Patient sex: M
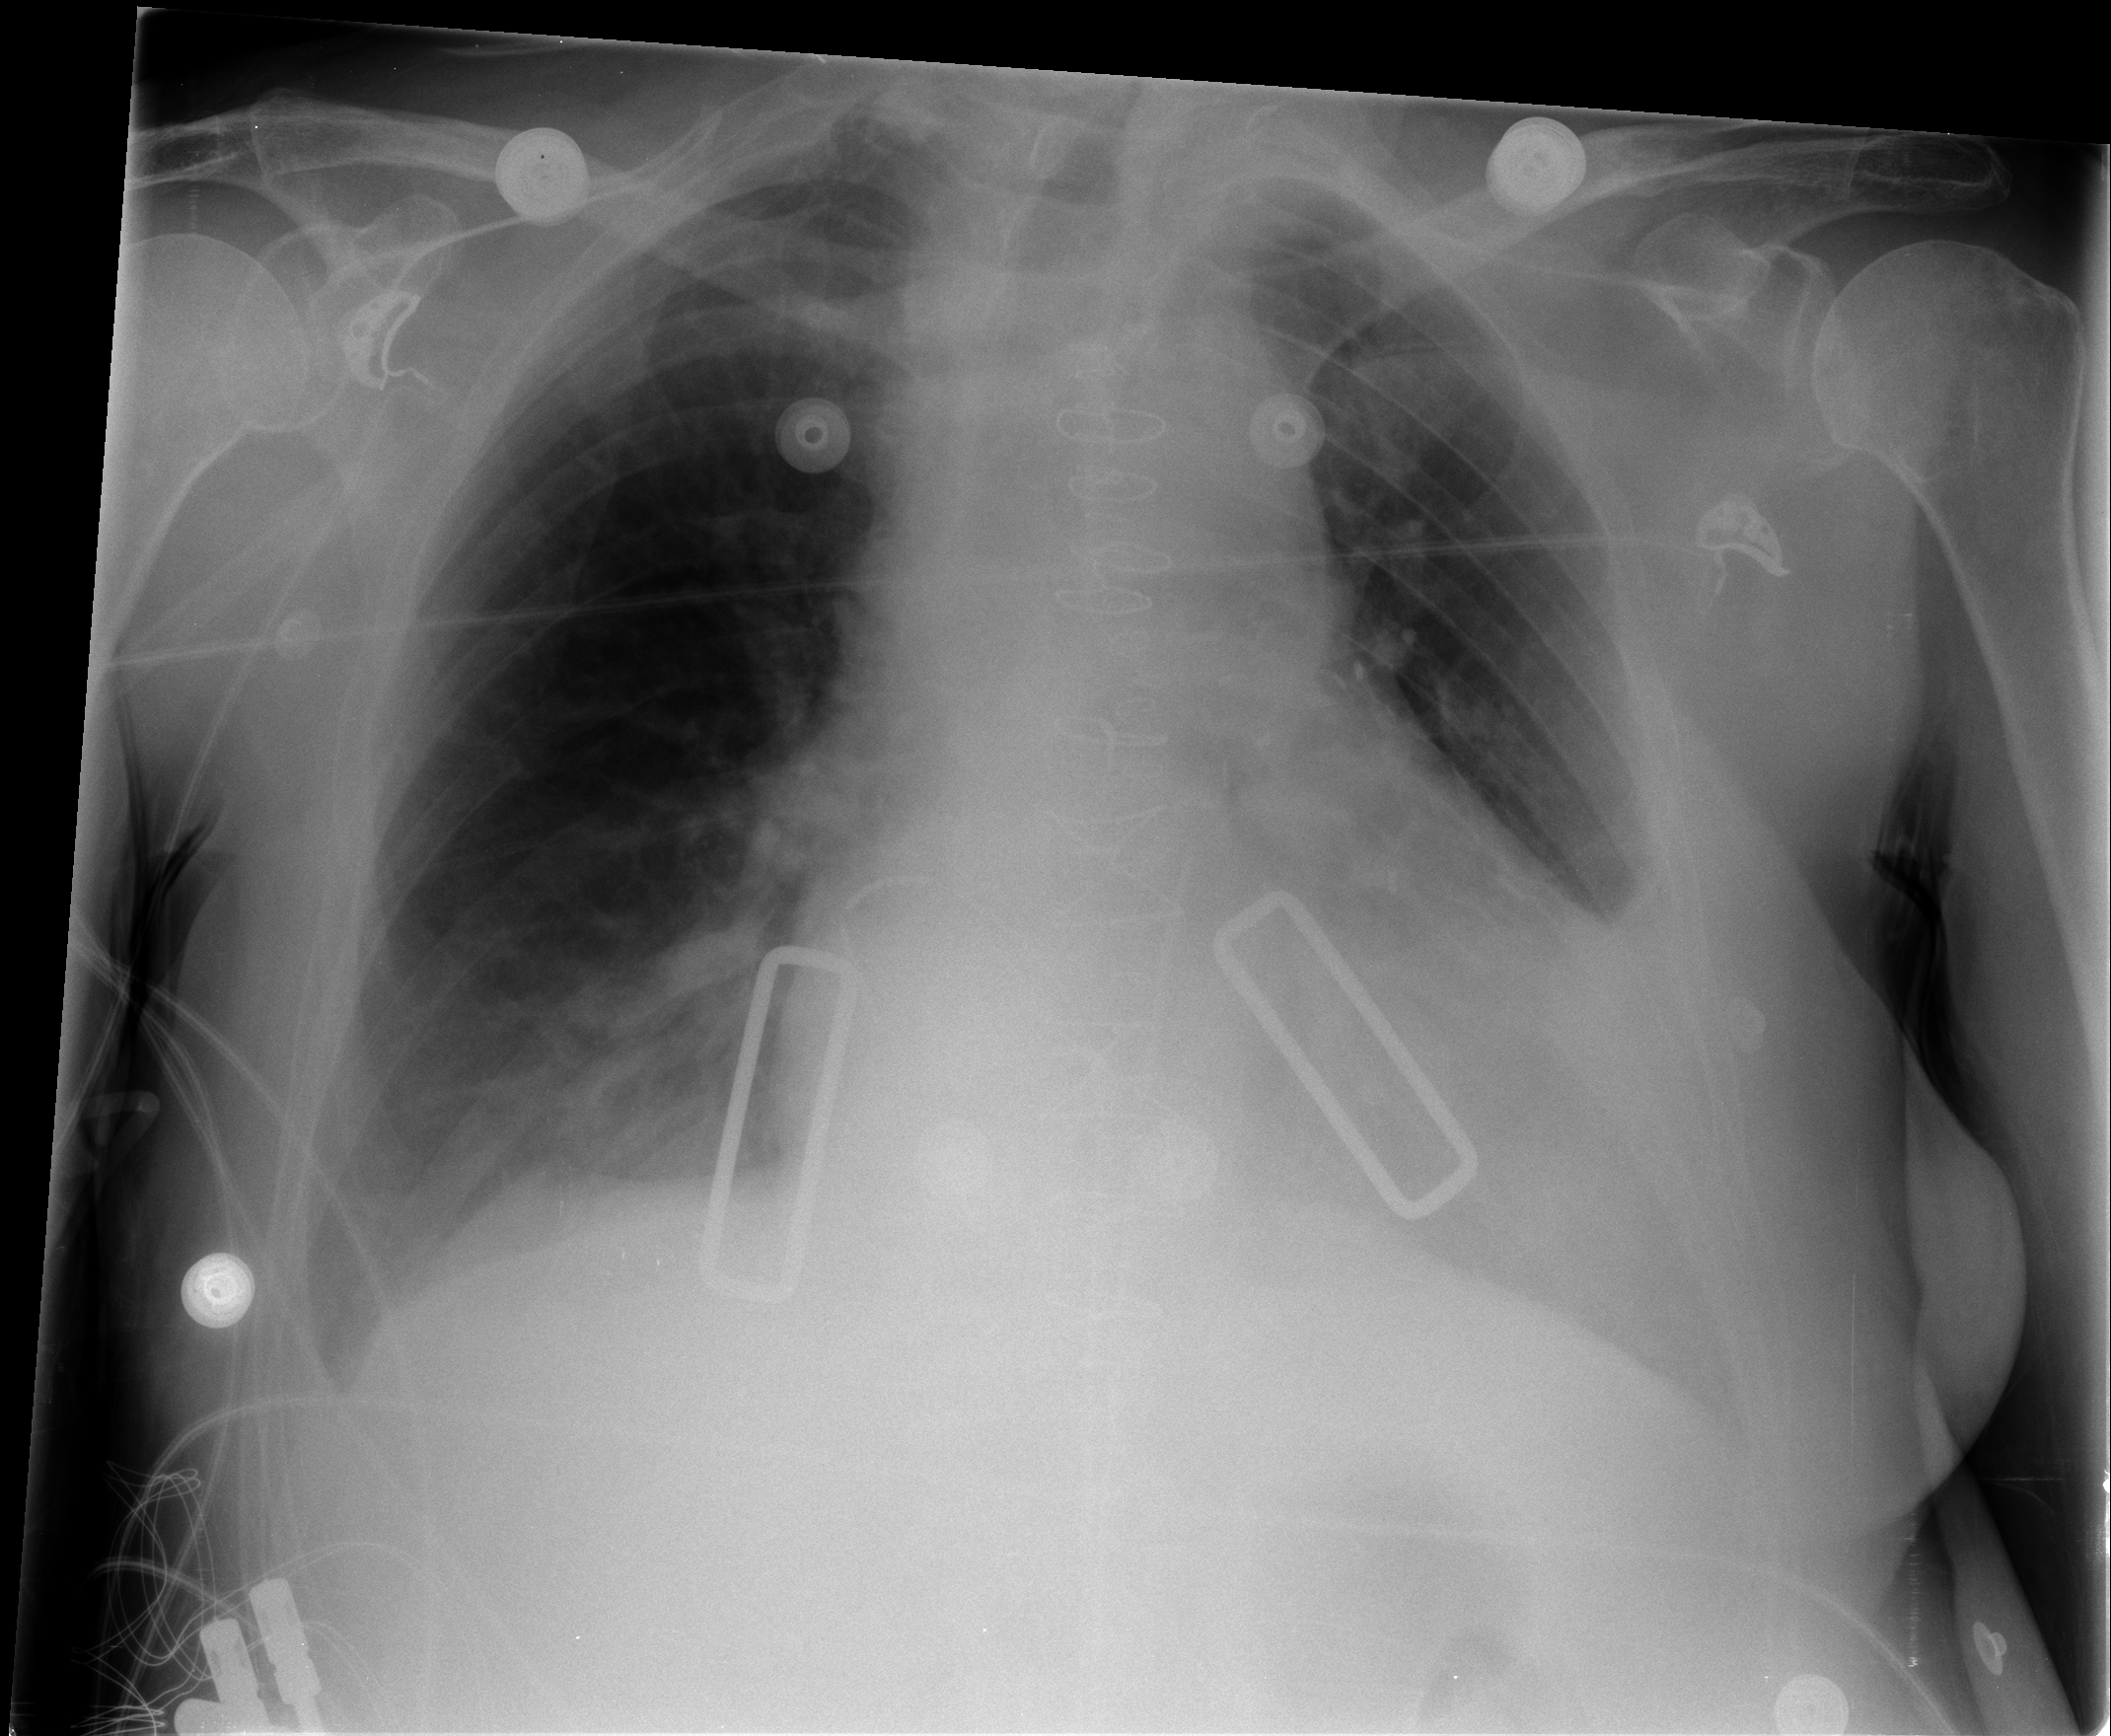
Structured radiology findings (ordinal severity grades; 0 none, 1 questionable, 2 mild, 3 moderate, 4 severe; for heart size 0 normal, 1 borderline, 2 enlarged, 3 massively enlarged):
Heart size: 2
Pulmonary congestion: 0
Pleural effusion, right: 0
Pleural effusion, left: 2
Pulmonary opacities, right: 1
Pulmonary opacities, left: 2
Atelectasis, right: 1
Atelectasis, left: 2